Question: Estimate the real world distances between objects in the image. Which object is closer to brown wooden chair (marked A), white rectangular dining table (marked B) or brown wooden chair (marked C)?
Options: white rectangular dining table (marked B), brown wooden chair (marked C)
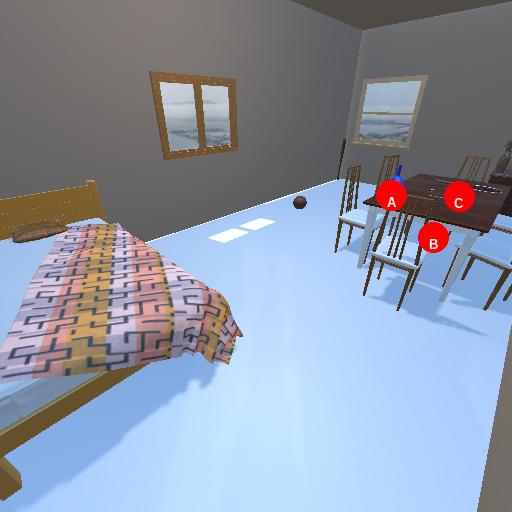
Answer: white rectangular dining table (marked B)